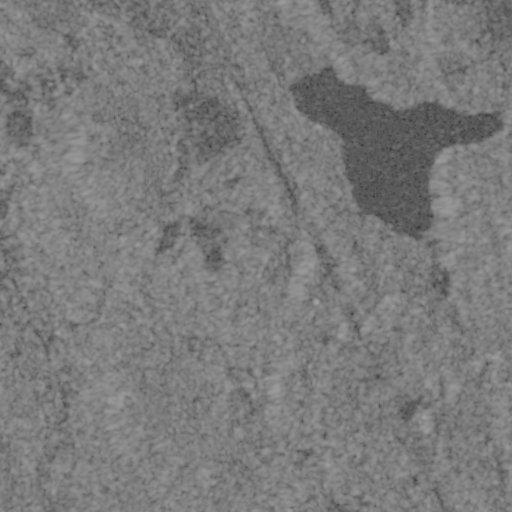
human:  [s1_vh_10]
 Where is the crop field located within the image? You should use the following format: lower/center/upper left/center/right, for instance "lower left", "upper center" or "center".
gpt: The crop field is located in the upper left of the image.
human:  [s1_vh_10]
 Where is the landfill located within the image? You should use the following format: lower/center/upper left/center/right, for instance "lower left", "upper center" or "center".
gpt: There is no landfill in the image.

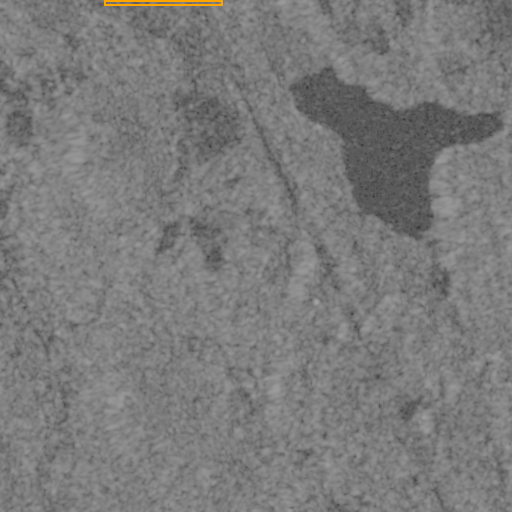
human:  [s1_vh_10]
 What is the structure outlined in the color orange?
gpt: The structure outlined in orange is a crop field.
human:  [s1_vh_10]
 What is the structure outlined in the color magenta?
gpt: There is no magenta outline.